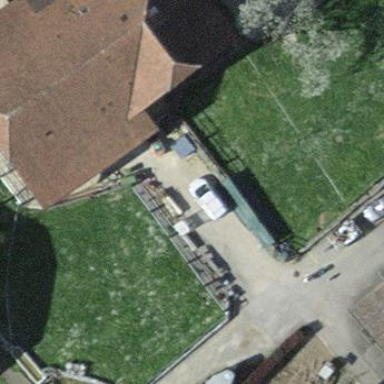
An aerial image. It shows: Farm building.